Current action and preconditions to check: trajectory_clear

Your task: For each precondition in the list above, predict whether it will hold at this action.

Consider the current scene as observed from the mobile robot's camera, and analyze the predicted future states of all dynamic agents (e.g., people, animals, vehicles, or any moving entities) within the NEXT SECOND.

IMPORTANT: Only answer "very likely" if you are absolutely certain—based on strong, clear evidence—that a dynamic agent will violate the precondition in the predicted future state. Do NOT answer "very likely" for unlikely, ambiguous, or low-probability risks.

Ask yourself for each precondition: Is there a high probability, with clear and convincing evidence, that the predicted future states of any dynamic agent will interfere with the predicted future state of the currently executing action within the NEXT SECOND, causing that precondition to fail?

Assess the risk level based on these predictions. Use "likely" or "very likely" if motions create a clear risk of interference.

Use "neutral" or "improbable" if agents are nearby but their predicted paths are clearly diverging or non-conflicting.

Failure Risk Categories: "very improbable", "improbable", "neutral", "likely", "very likely"

Answer Format: Output ONLY the probability_of_failure value from these categories: "very improbable", "improbable", "neutral", "likely", "very likely"

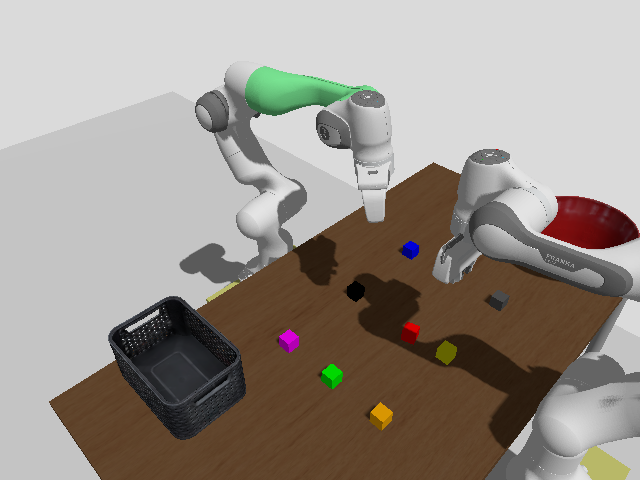

Answer: improbable